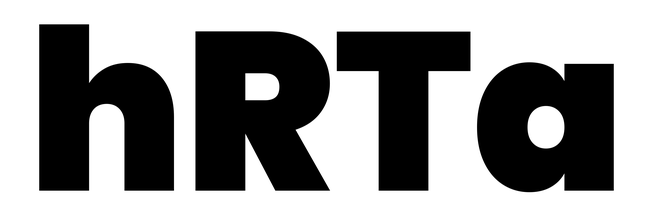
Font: Poppins-Black